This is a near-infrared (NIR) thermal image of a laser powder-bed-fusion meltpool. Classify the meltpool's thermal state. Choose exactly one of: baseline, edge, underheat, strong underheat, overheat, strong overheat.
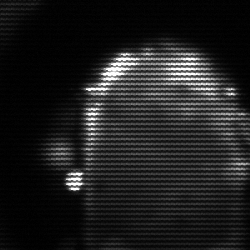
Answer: baseline